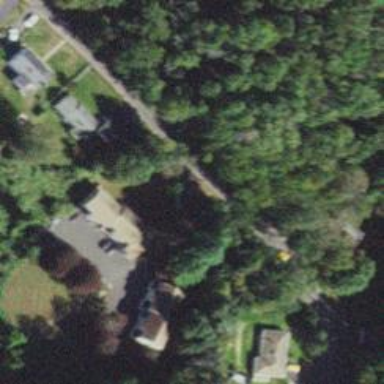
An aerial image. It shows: Residential road with residential driveway.